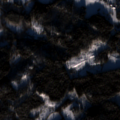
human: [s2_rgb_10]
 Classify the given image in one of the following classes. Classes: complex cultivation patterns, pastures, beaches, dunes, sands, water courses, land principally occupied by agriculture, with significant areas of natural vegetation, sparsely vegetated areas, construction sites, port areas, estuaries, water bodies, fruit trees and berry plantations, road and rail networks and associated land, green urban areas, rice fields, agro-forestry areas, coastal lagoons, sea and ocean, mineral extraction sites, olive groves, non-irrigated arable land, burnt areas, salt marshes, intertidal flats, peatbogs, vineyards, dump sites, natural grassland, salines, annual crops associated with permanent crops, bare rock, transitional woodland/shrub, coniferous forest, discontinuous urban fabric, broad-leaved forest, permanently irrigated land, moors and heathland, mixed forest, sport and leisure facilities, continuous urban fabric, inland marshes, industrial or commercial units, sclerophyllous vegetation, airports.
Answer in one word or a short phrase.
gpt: land principally occupied by agriculture, with significant areas of natural vegetation, coniferous forest, mixed forest